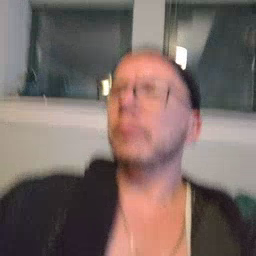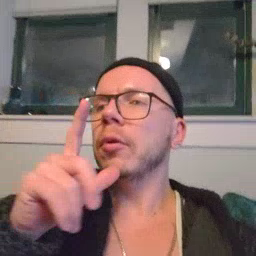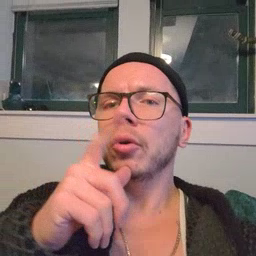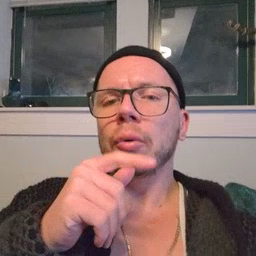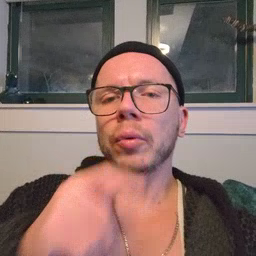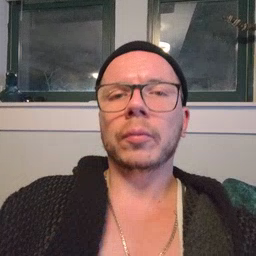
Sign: who